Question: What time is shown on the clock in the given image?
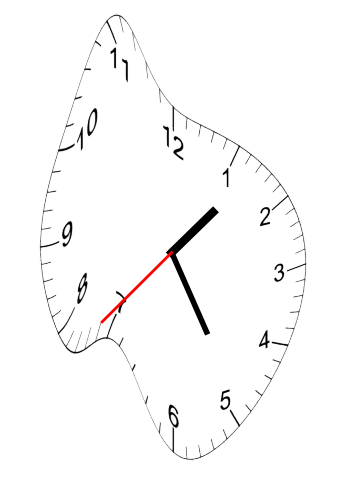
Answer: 01:24:37